Question: I'm using Visual Studio 2012, linked up to TFS 2012 for source control.
I've just branched some code, but after creating the branch files it told me I don't have 'Manage Branch' permission.
Not an issue, I can sort that, but my Google skills are failing me when it comes to working out exactly what this little purple 'T' icon means in the source explorer window.

I presume it's a pending change?
LATER THAT DAY : After sorting the permissions out, I checked the new branch in ok and the icon disappeared, but I'd still like to know what it meant, and how to identify any other icons that might appear.
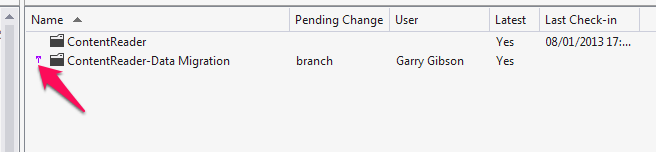
Answer: It's just the new VS2012 icon for a pending Branch action. If you look closely, it's not a 'T' but actually an upwards facing split arrow. A larger version of the icon can be seen if you look at the File -> Source Control -> Branching and Merging -> Branch menu item.
Normally you won't see this since branch actions are usually performed server side. In your case since you didn't have permissions it was tracked as a pending branch request, and cleared once your permission problem was resolved.